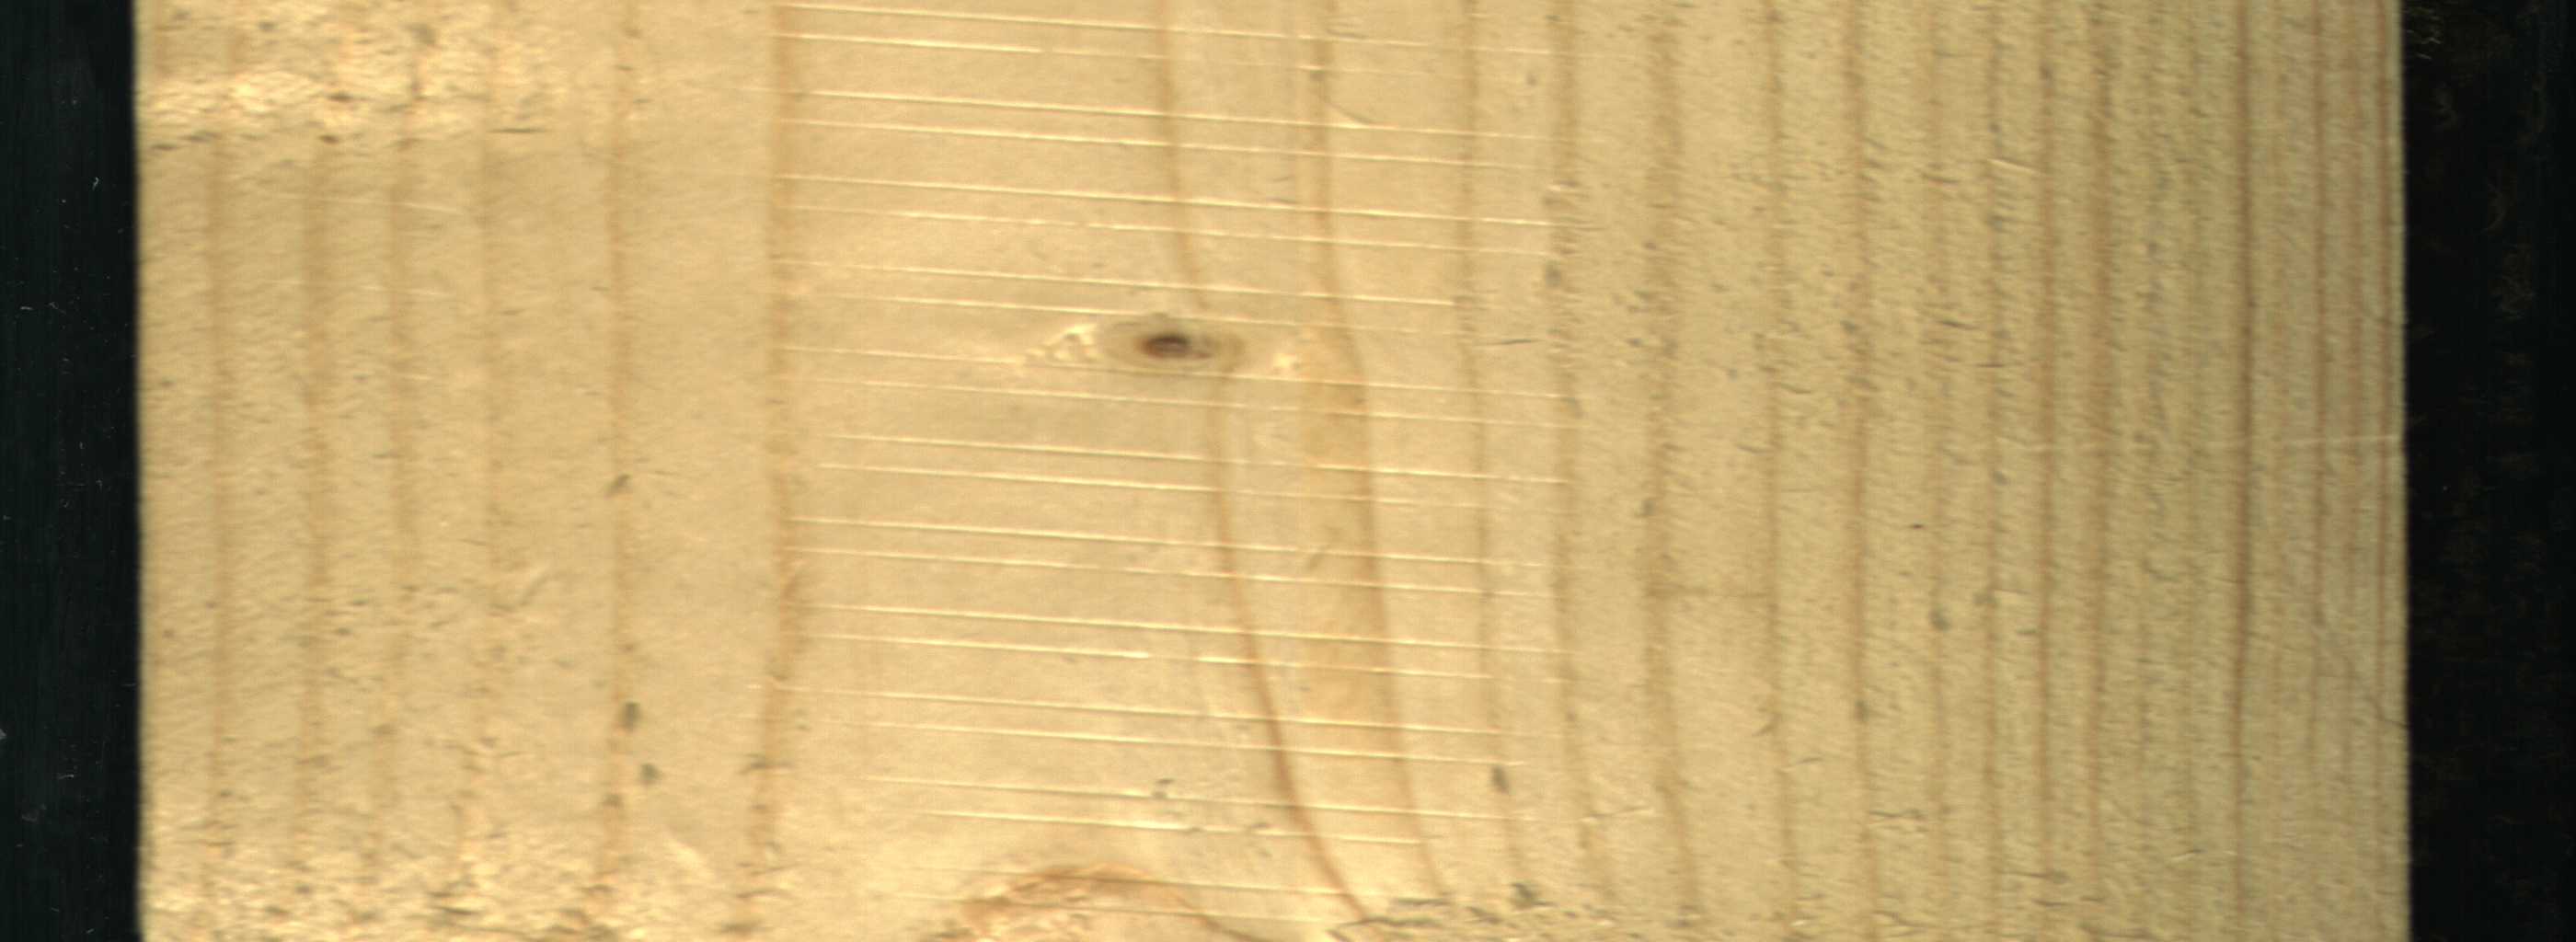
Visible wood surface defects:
Live_Knot